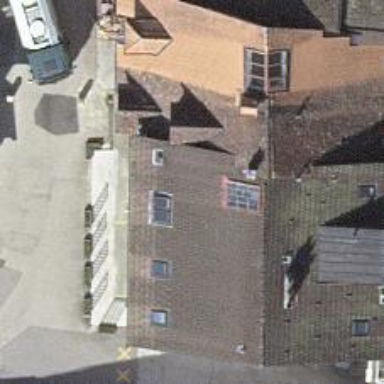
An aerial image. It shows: Café.